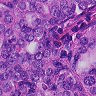
Metastatic tissue present: yes